Question: I am having trouble making sure all of my form inputs are filled in OOP. Normally I would have been able to do this. But I am kind of new in programming with OOP. I want to make sure that when my button is clicked on.
It will control if all of my forms are empty or not. If empty, it has to echo a message (the message is in dutch but it basically means you still have unfilled inputs). However, it does not work. The message is just always shown, Even when I do fill in my inputs and click on submit. I don't know what I am doing wrong.
My code:
'''
<?php
class UserForm{
//Making properties to later use
private $Vvoornaam;
private $Vachternaam;
private $Vemail;
private $Vbericht;
private $Bsubmit;
public function __contruct() {
//Giving the properties a value
$this->Vvoornaam = $_POST["voornaam"];
$this->Vachternaam = $_POST["achternaam"];
$this->Vemail = $_POST["email"];
$this->$Vbericht = $_POST["bericht"];
$this->$Bsubmit = $_POST["submit"];
}
public function Index() {
//Checking if a message has been posted yes or no. If yes, then execute the code from line 21 to 41
if(isset($_POST[$this->Bsubmit]) && empty($this->Vvoornaam) || empty($this->Vachternaam) || empty($this->Vemail) || empty($this->Vbericht)) {
echo "U moet nog al uw gegevens invullen";
}
}
}
if ($_SERVER['REQUEST_METHOD'] === 'POST') {
$userForm = new UserForm(); $userForm->Index();
'''
}
'''
?>
'''
The problem as you can see, is that this message is supposed to come when you submit and the inputs are empty. Yet, this message is always there.

I hope you guys can help me out. That would be great!
<URL>
<URL>
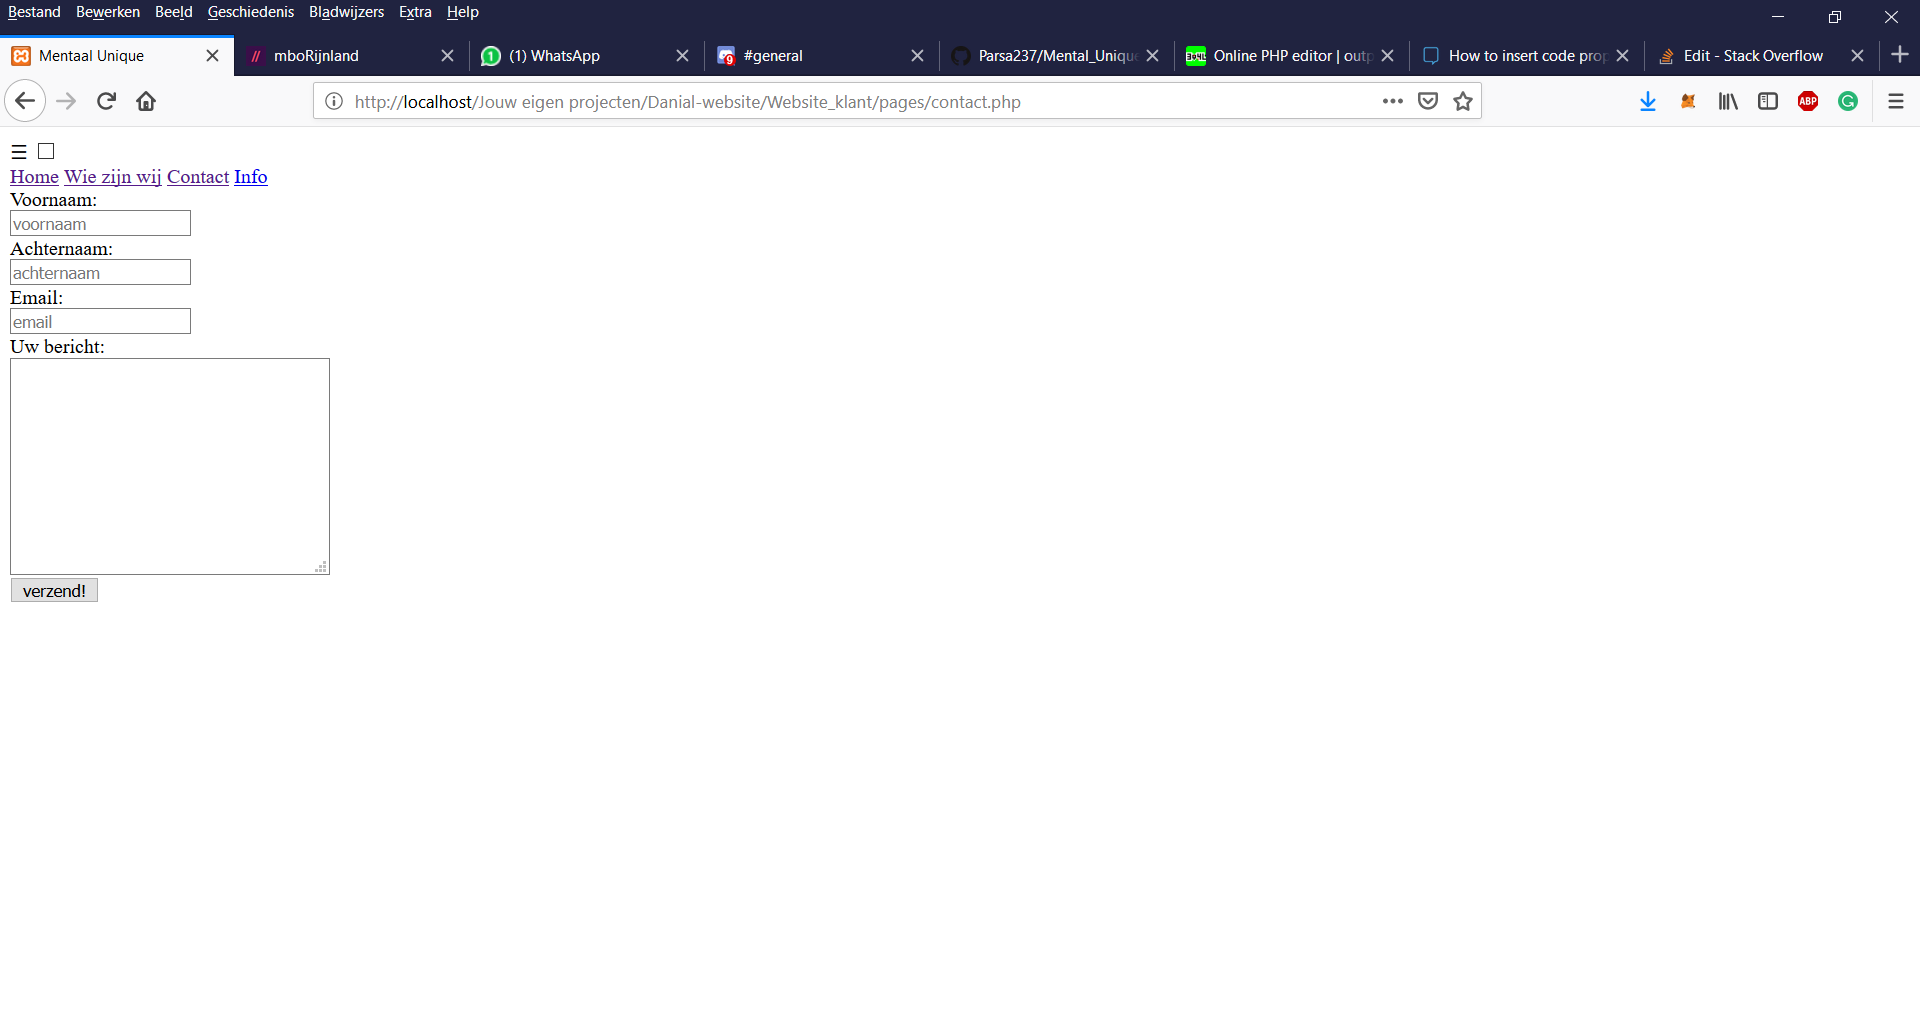
Answer: You are missing an 's' in '__contruct()', you could update that to:
'''
public function __construct()
'''
Also, I think this will be empty 'empty($this->Vbericht)'
Try removing the leading dollar sign from '$this->$'
Change
'''
$this->$Vbericht = $_POST["bericht"];
$this->$Bsubmit = $_POST["submit"];
'''
to
'''
$this->Vbericht = $_POST["bericht"];
$this->Bsubmit = $_POST["submit"];
'''
Your function would look like:
'''
public function Index() {
if (isset($this->Bsubmit) && empty($this->Vvoornaam) || empty($this->Vachternaam) || empty($this->Vemail) || empty($this->Vbericht)) {
echo "U moet nog al uw gegevens invullen";
}
}
'''